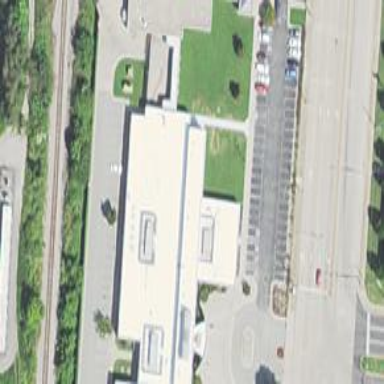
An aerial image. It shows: Courthouse building.